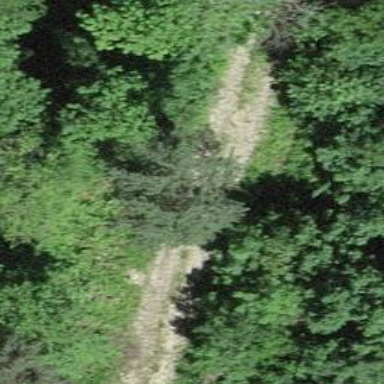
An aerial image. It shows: Track road with grade3 tracktype.